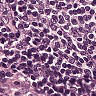
Metastatic tissue present: no